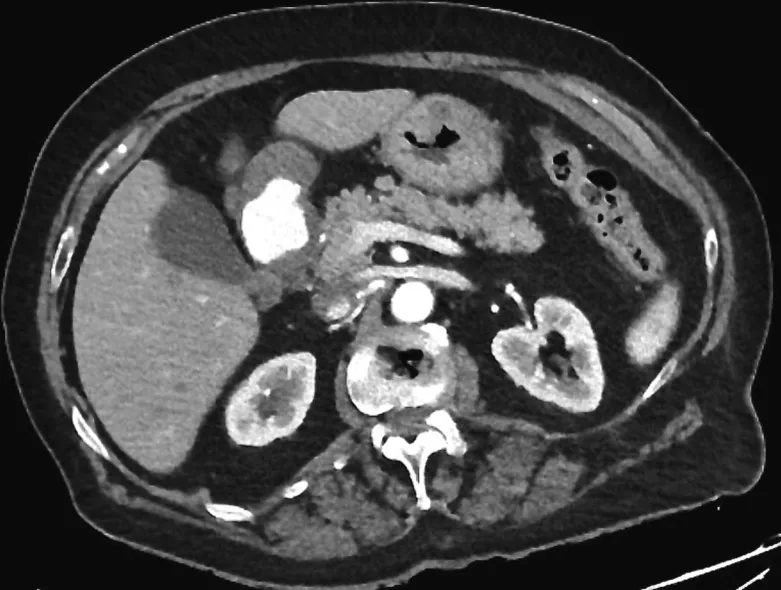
CT scan of the patient's abdomen demonstrating evident contrasts extravasation.
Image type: radiology (ct)